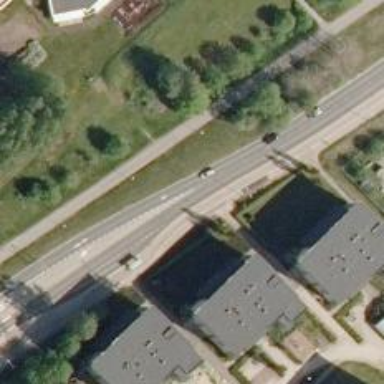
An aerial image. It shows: Secondary road with asphalt surface and sidewalk on the left.